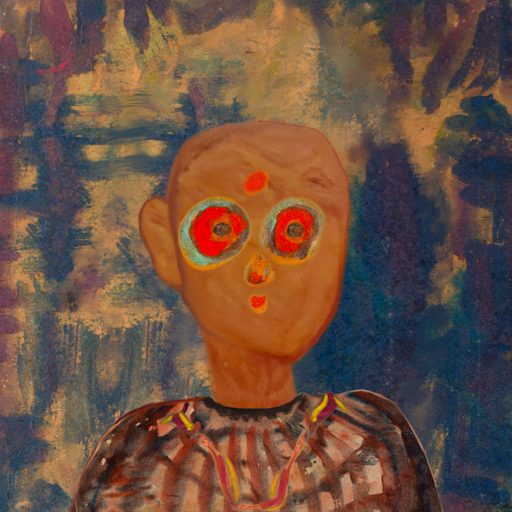
Background: InTheSun, Head And Neck Front: Pious_Lady, Face Front: Sisters, Bust: Orphan, Hair Front: Blank, Head Accessory: Blank, Second Necklace: Gypsy_Mother_1, Necklace: Blank, Baby: Blank